Question: We have recently been experiencing an issue with reports using the reportserver web service in internet explorer. As you can see from the screenshot below, the Export menu is opening behind the report items in the report.

We are using SQL Server 2014 and our client machines have IE10 or IE11. I have tried adding our report server to compatibility view (which has helped with display issues in the past) but it is not helping this time. I have also tested the same reports using the report manager directly (reports url instead of reportserver) and the export menu works fine in report manager but not through the web service. We have to use the reportserver web service because parameters are being passed in to the report via the url.
I've googled until my fingers are bleeding and have not found anyone else who is having this issue. Can anyone provide any guidance on how to get this resolved?
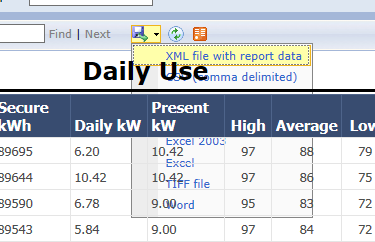
Answer: I believe I have solved the issue for our environment. In the ReportViewer.aspx control on the server, there was the following meta tag:
'''
<meta http-equiv="X-UA-Compatible" content="IE=5">
'''
I commented out this meta tag and made sure that our ssrs server was not in compatibility view settings on the client machines and the export menu started displaying correctly. This issue only recently started happening to us and I'm not entirely sure why but I'm glad it is resolved.